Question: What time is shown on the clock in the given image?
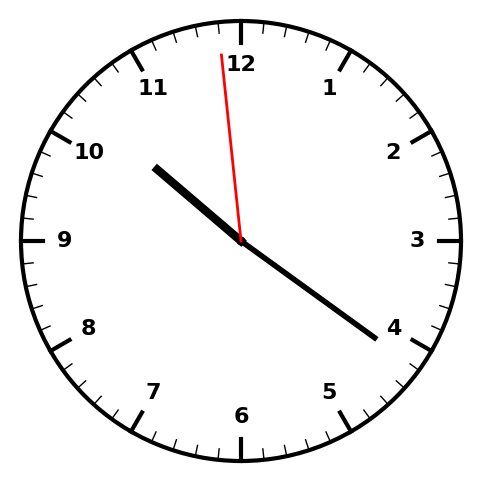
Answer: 10:20:59